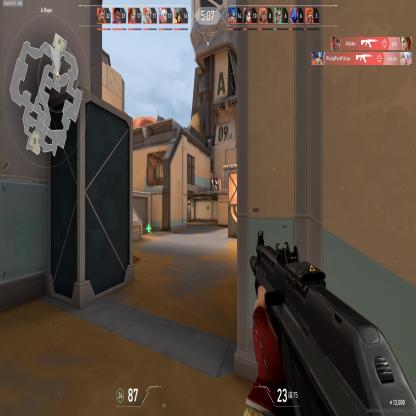
Label: enemy